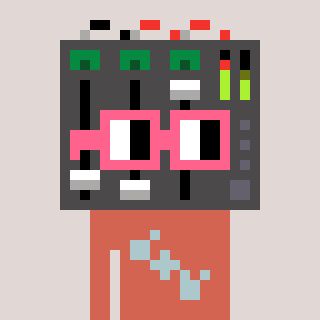
a pixel art character with square pink glasses, a mixer-shaped head and a peachy-colored body on a warm background